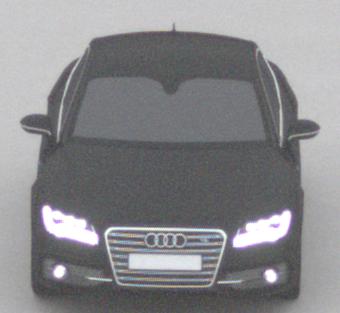
Make: Audi
Model: S7 Sportback cod
Detailed model: S7 (4G) Sportback
Model produced from: 2012/06
Model produced until: 2014/05
Doors: 5
Color: black
Road condition: dry road
Daytime: midday
Contrast: low contrast